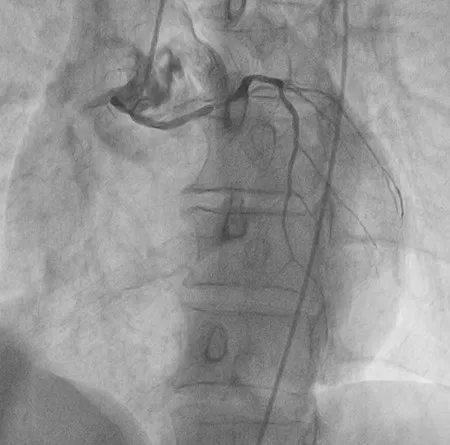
Significant stenosis (70-90%) of the middle segment of the left anterior descending artery.
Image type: radiology (x_ray)